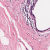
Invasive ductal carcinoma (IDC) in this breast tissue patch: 0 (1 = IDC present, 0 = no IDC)